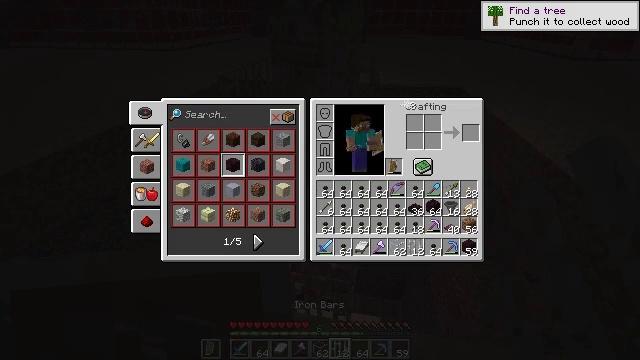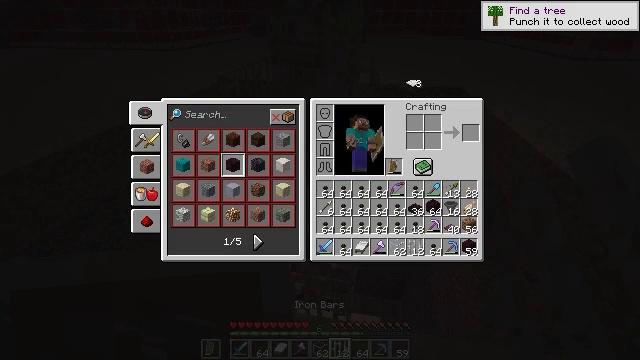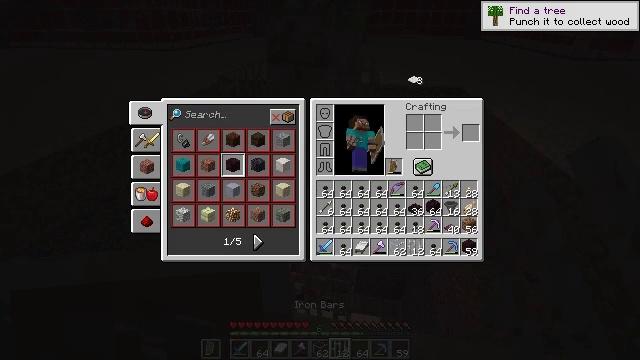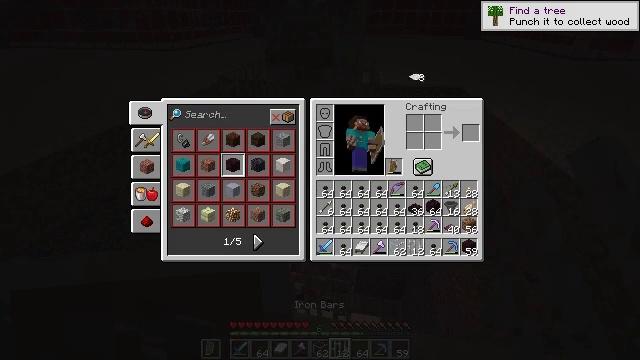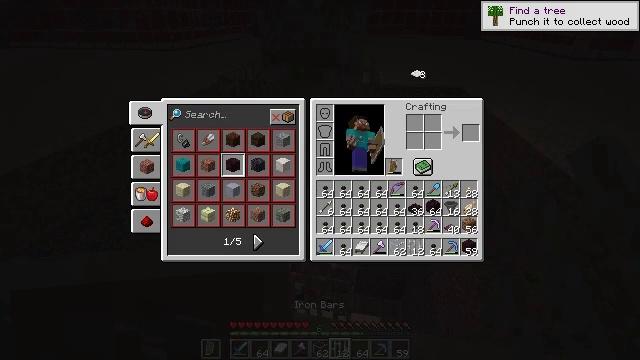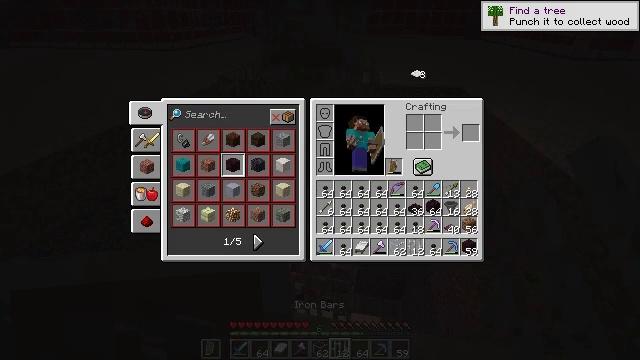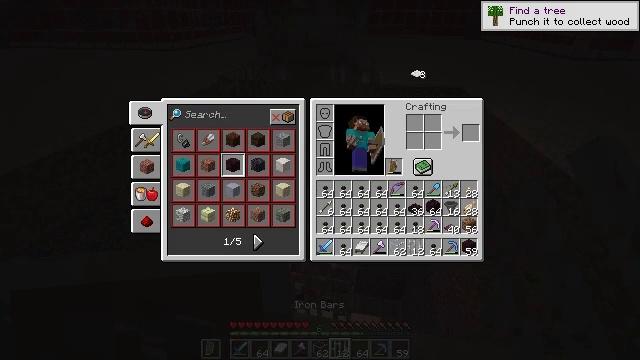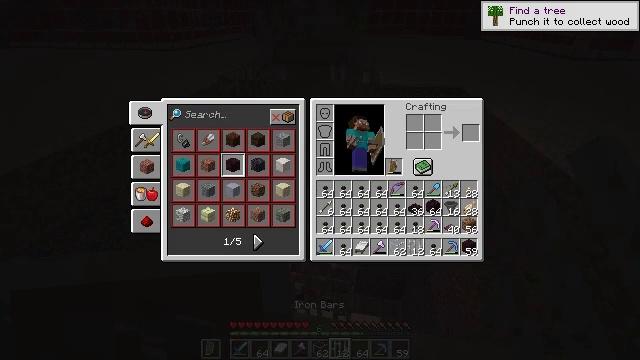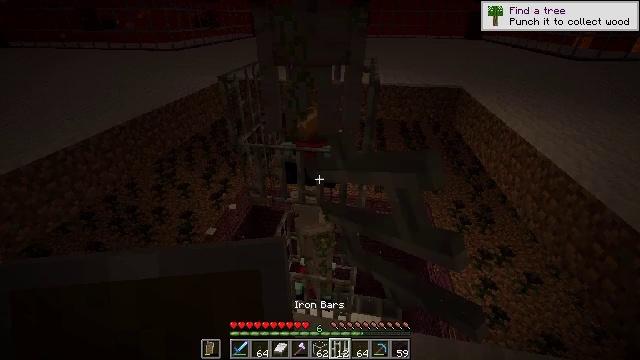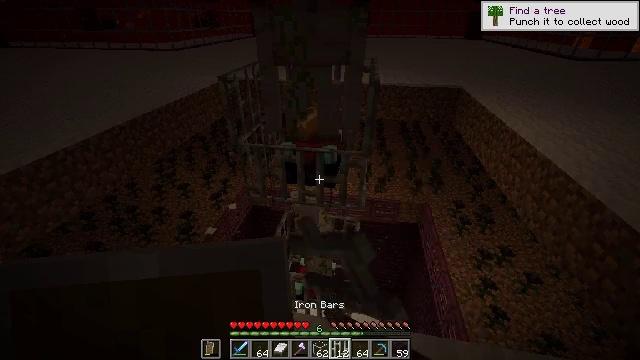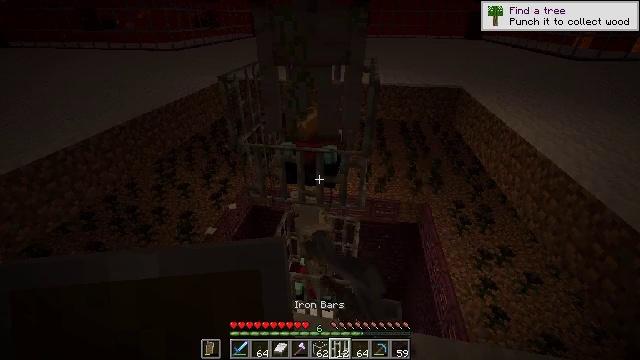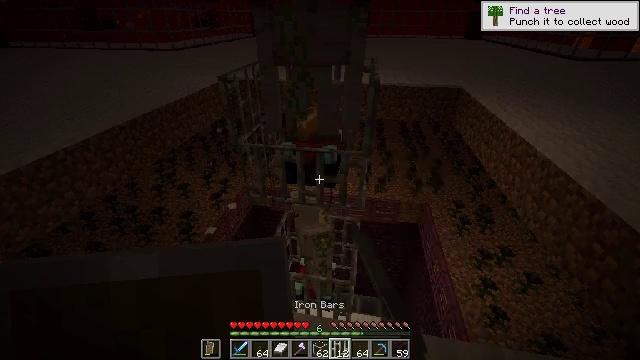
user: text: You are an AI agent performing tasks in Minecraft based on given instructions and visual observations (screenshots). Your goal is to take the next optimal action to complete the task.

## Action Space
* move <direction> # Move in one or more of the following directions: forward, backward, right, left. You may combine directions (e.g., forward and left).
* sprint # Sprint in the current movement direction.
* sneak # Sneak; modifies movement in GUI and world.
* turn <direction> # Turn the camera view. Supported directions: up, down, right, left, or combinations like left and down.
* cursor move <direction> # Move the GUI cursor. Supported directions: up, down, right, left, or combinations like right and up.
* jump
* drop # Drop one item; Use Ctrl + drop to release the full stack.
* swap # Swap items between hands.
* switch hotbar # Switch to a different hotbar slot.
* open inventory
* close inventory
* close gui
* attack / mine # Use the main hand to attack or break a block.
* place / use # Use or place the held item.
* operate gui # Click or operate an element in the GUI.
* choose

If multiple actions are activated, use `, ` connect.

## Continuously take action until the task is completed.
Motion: motion action
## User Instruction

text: Drop a white carpet.
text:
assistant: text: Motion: cursor move up
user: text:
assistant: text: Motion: no_op
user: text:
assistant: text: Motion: no_op
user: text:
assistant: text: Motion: operate gui
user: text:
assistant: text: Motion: operate gui
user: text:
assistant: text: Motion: operate gui
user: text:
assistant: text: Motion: no_op
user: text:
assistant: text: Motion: close inventory
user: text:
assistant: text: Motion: close inventory
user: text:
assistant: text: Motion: no_op
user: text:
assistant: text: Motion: no_op
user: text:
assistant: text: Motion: no_op